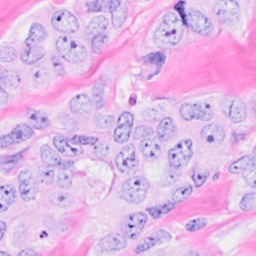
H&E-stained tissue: Breast